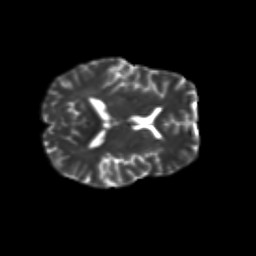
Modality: T2w
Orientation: axial
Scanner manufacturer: siemens
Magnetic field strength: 3 T
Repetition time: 9.2 s
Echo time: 0.084 s